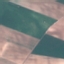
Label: AnnualCrop